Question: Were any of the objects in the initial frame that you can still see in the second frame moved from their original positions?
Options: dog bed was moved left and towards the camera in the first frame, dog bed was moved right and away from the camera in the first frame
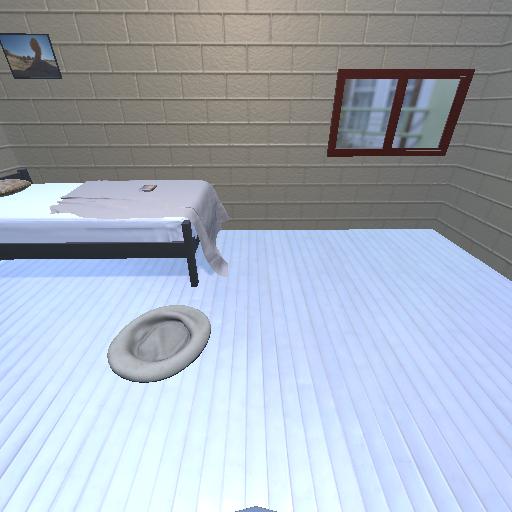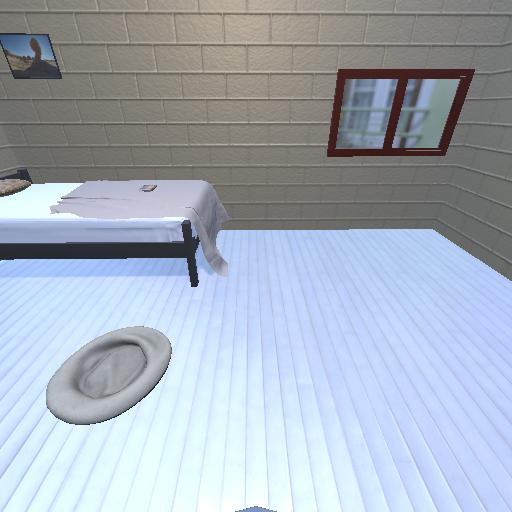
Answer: dog bed was moved left and towards the camera in the first frame